Question: I am trying to increase the thickness of the horizontal x-axis in my plot but I could not find a way to do it. I am able to increase the thickness of x-ticks but not the line itself.
Here is my code:
'''
ax = plt.subplot(3, 1, 3)
q1 = sns.pointplot(df1['Tomato'][0:191], color='#009966',errwidth = 30, scale=4.5)
q2 = sns.pointplot(df1['Tomato'][192:], color='#FF6600',errwidth = 30, scale=4.5)
for dots in q1.collections:
color = dots.get_facecolor()
dots.set_color(sns.set_hls_values(color, l=0.5))
dots.set_alpha(0.5)
for line in q1.lines:
line.set_alpha(0.5)
ax.set(ylabel=None)
ax.set(xlabel=None)
ax.spines["top"].set_visible(False)
ax.spines["right"].set_visible(False)
#ax.spines["bottom"].set_visible(False)
ax.spines["left"].set_visible(False)
plt.xticks(fontweight='bold', fontsize='30')
plt.xticks([0, 0.2, 0.4, 0.6, 0.8, 1.0], fontsize=30.0, fontweight='bold', family='Times New Roman')
plt.yticks([])
'''
Here is the plot generated based on the code above:

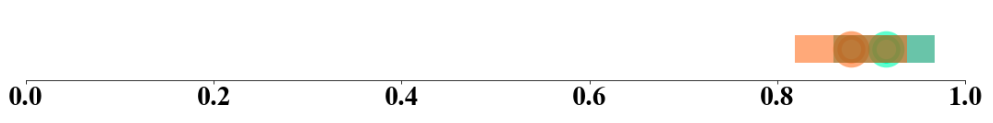
Answer: You can try 'ax.spines["bottom"].set_linewidth(3)'.